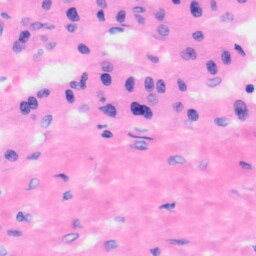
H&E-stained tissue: Liver